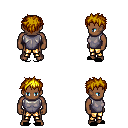
a pixel art fantasy rpg character, male body template, human, dark skin, steel chest armor, gold greaves, blonde bedhead hairstyle, black slippers, four views (front, back, left, right), 2x2 character sprite sheet, small pixel art, hard edges, no anti-aliasing